Interaction volume radius: 10 \u00c5
Interaction volume height: 15 \u00c5
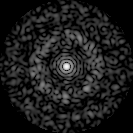
Disorder parameter: 0.8669